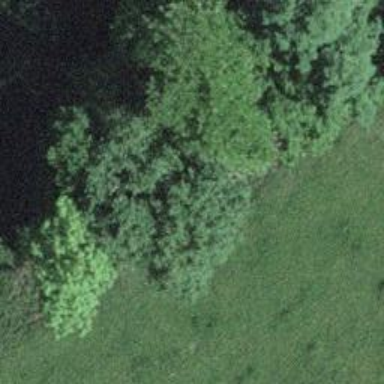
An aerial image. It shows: Agricultural area with deciduous broadleaved trees.